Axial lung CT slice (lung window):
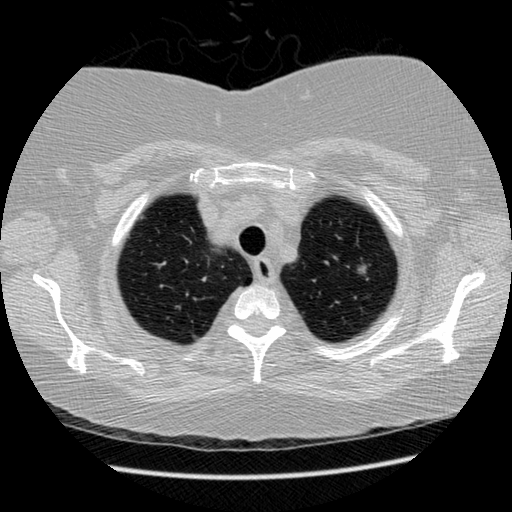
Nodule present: yes
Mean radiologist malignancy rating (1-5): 4